Interaction volume radius: 5 \u00c5
Interaction volume height: 30 \u00c5
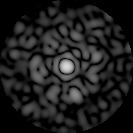
Disorder parameter: 0.8347